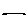
Label: line